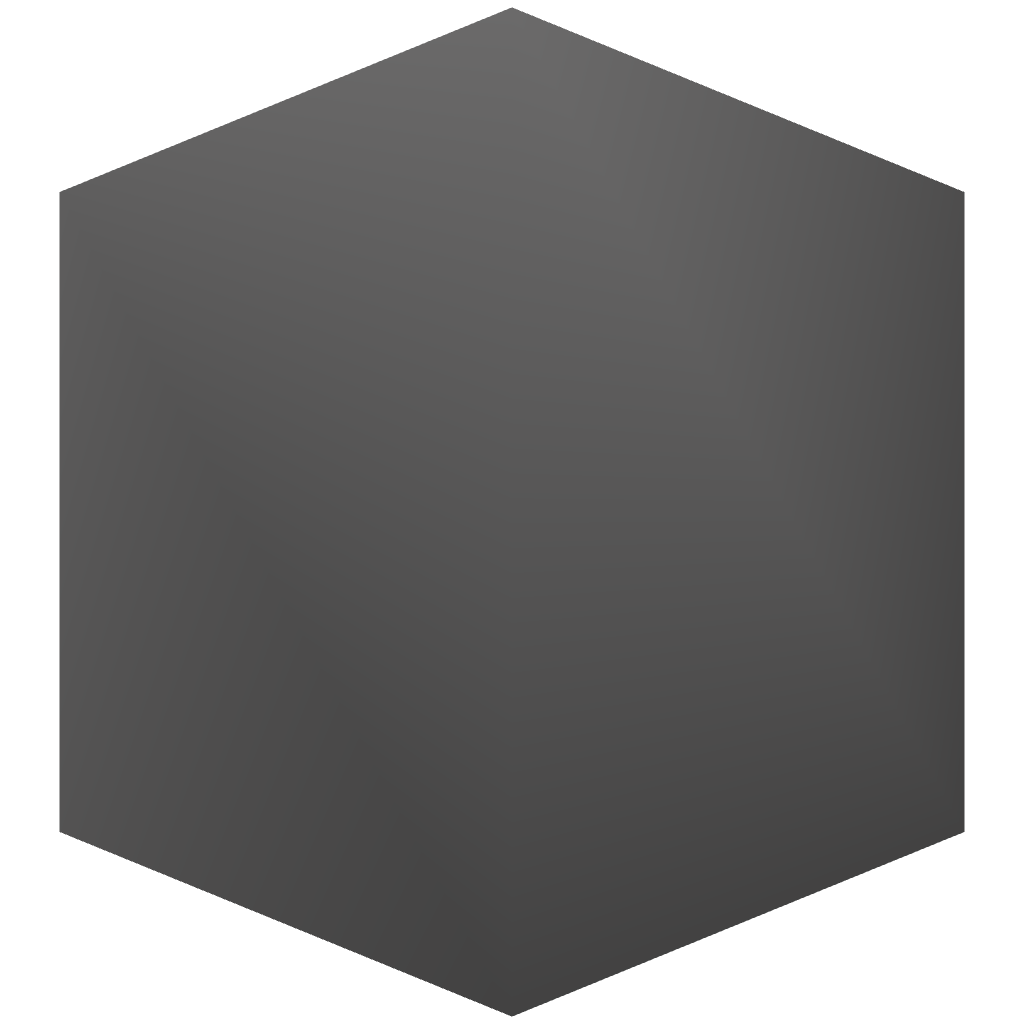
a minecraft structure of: Basic Raised Ranch